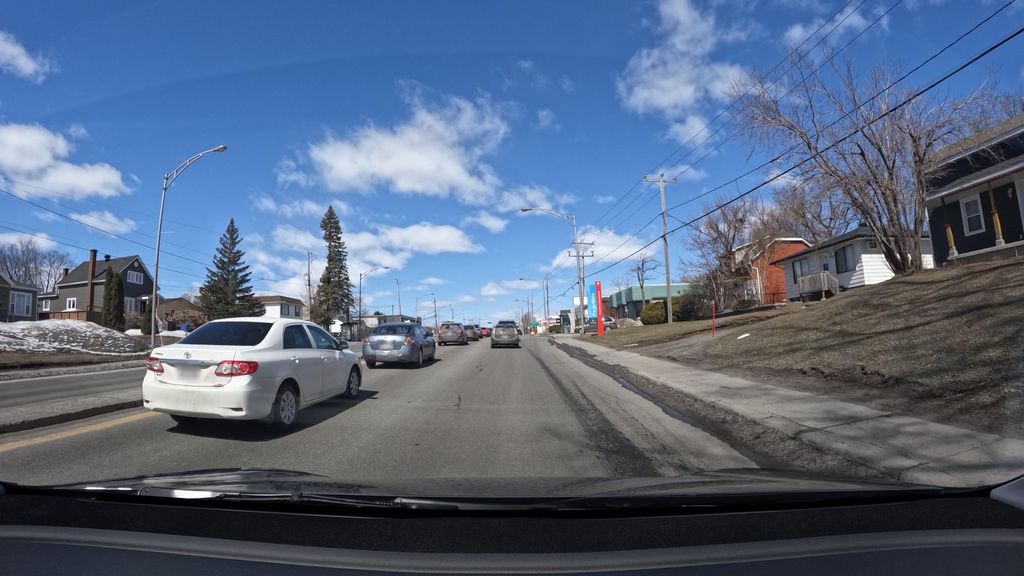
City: montreal